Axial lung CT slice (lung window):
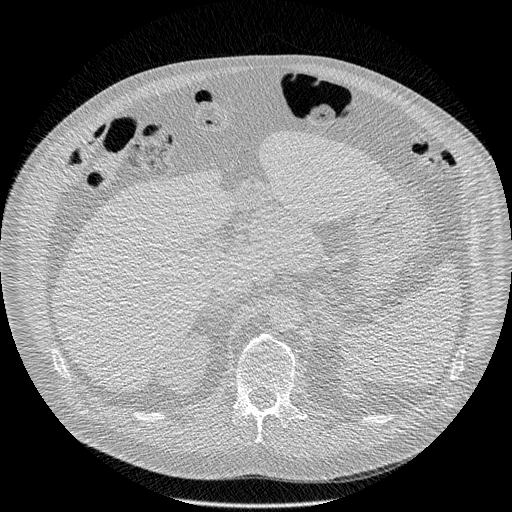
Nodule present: no